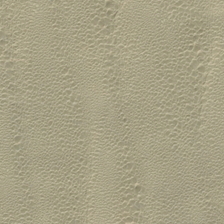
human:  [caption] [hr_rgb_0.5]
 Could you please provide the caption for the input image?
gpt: a very big gray desert .

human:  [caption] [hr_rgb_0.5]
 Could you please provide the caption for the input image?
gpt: a very big gray and wight desert .

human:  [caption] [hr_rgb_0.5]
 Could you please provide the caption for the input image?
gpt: a piece of desert is dusty ,barren and desolate .

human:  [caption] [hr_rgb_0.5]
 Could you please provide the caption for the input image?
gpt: a piece of sand in the desert is like fish scale .

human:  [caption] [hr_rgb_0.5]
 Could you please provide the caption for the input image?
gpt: a piece of sand in the desert is like fish scale .